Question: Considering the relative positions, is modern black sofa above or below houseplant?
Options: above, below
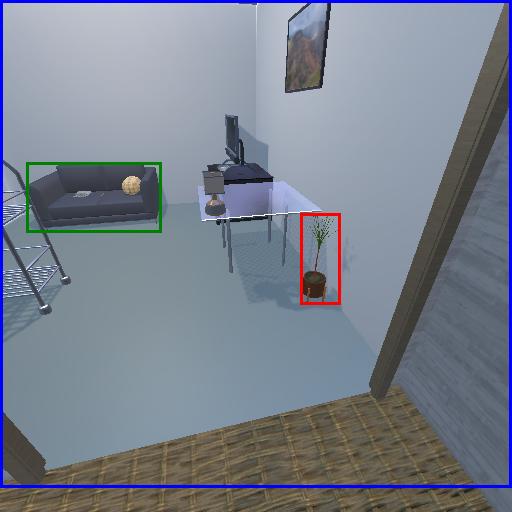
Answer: above